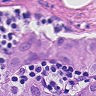
Metastatic tissue present: yes